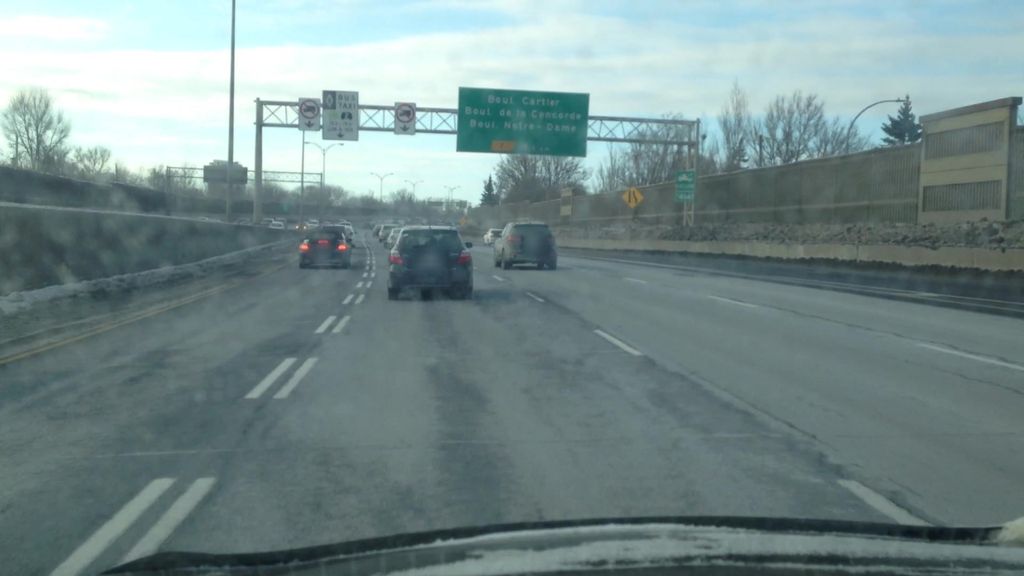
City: montreal